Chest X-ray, AP view. Patient: 59 years old, sex M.
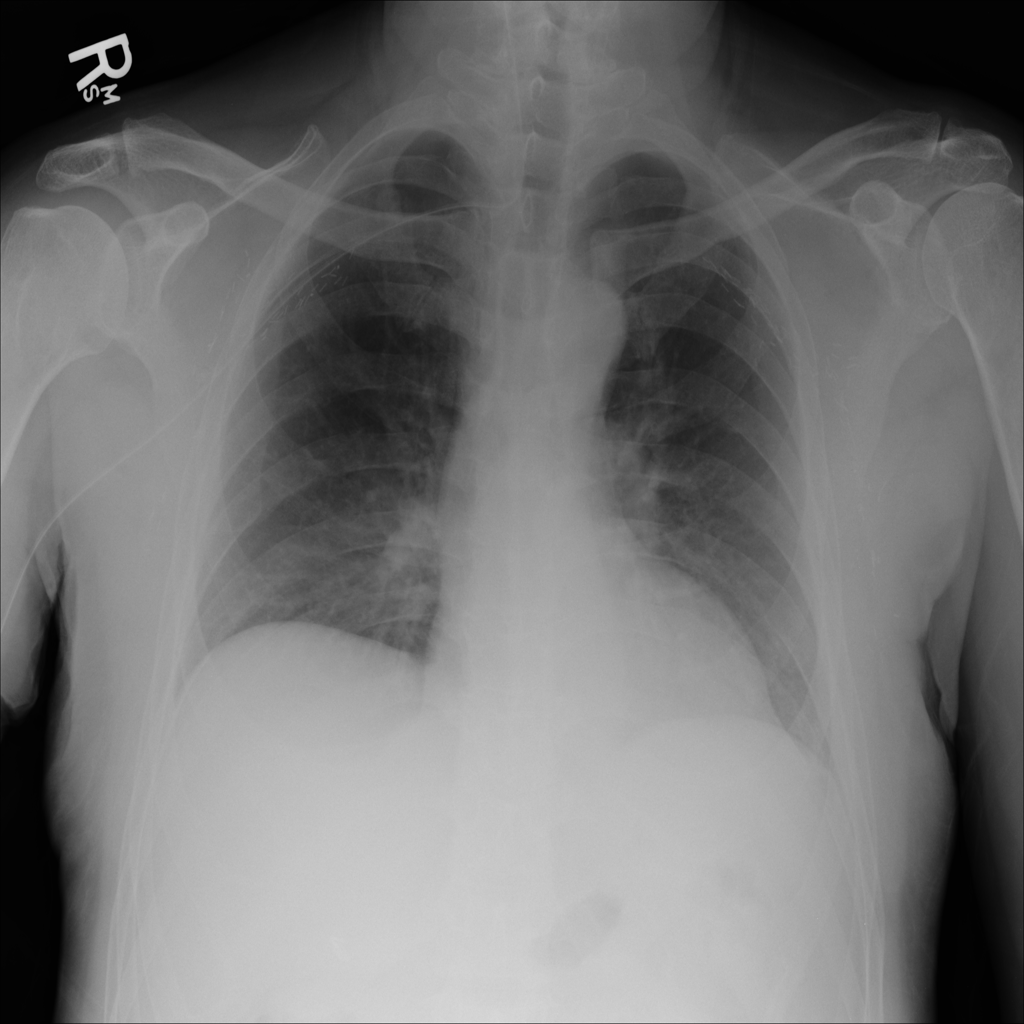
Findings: No Finding